Question: I need help for solving this jQuery problem. I have a menu made with bootstrap, I need to show a div when click in a menu item, and hide others. The divs are A B C, for menus A B C. They have to show in the empty white space.

'''
<ul class="nav nav-pills nav-stacked">
<li id="a-btn" class="active"><a href="#"><i class="glyphicon glyphicon- dashboard"> </i>A</a></li>
<li id="b-btn"><a href="#"><i class="glyphicon glyphicon-cd"> </i>B</a></li>
<li id="c-btn"><a href="#"><i class="glyphicon glyphicon-facetime-video"> </i>C</a></li>
</ul>
<div id="a-div"></div>
<div id="b-div"></div>
<div id="c-div"></div>
'''
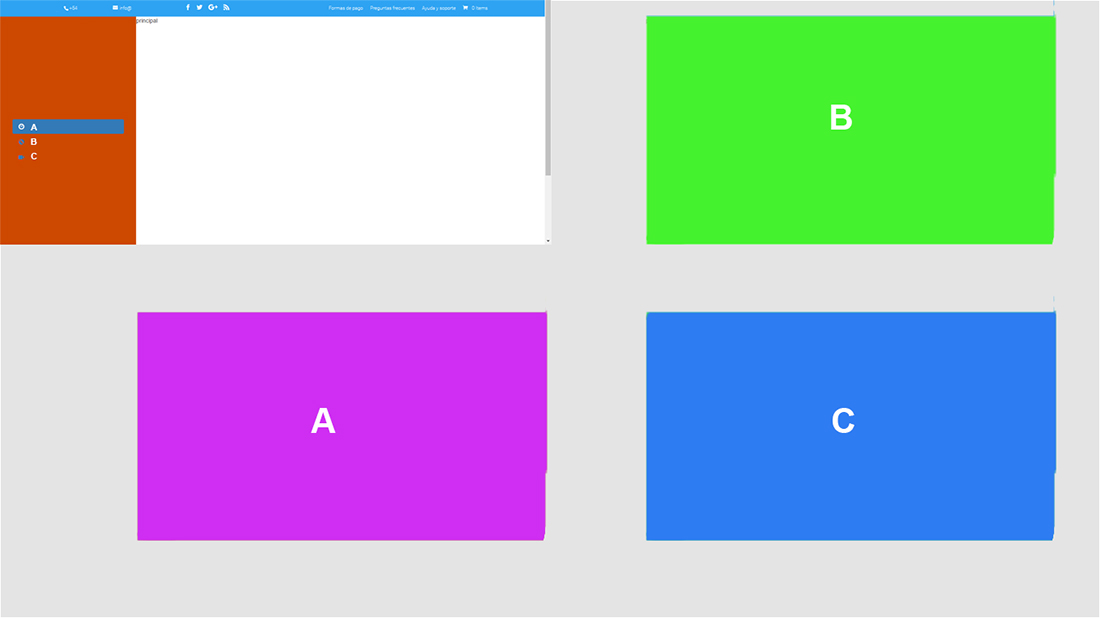
Answer: I have solved this using my own code:
'''
$(document).ready(function(){
$('#a-div').show();
$('#b-div').hide();
$('#c-div').hide();
$('#a-btn').click(function(){
$('#b-div').hide();
$('#c-div').hide();
$('#a-div').show();
});
$('#b-btn').click(function(){
$('#a-div').hide();
$('#c-div').hide();
$('#b-div').show();
});
$('#c-btn').click(function(){
$('#a-div').hide();
$('#b-div').hide();
$('#c-div').show();
});
});
'''